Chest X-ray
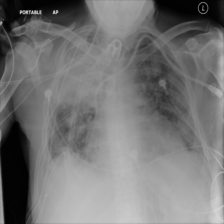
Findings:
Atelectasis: negative
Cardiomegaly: negative
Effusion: negative
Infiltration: negative
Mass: negative
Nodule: negative
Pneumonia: negative
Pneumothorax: negative
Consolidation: negative
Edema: negative
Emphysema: negative
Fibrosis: negative
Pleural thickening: negative
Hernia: negative